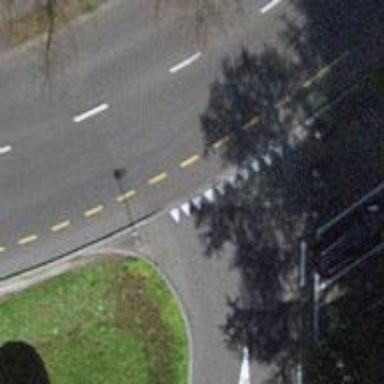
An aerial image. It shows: Road with "give way" sign.